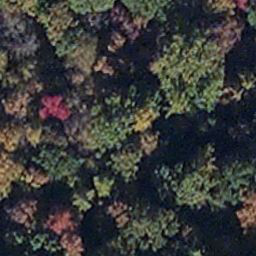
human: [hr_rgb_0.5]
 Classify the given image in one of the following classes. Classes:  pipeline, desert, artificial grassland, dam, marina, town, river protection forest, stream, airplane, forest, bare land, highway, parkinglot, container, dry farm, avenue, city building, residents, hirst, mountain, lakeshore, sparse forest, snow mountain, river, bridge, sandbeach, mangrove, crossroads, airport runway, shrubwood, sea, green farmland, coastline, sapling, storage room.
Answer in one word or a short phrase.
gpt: mangrove